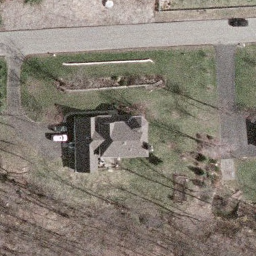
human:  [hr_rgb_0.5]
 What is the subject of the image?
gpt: sparse residential